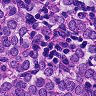
Metastatic tissue present: yes